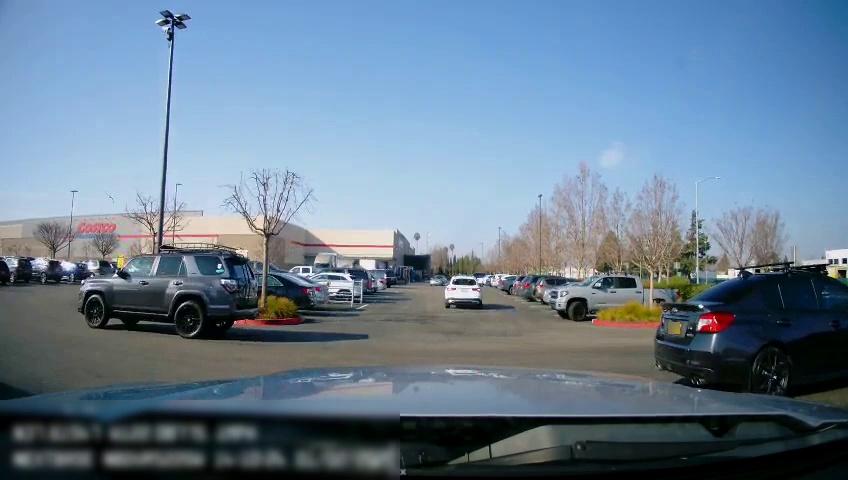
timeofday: Day
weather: Sunny
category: Drivable Space
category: Vehicles | Car
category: Vehicles | SUV
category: Vehicles | SUV
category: Vehicles | SUV
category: Vehicles | Truck
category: Vehicles | Car
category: Vehicles | SUV
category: Vehicles | SUV
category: Vehicles | SUV
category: Vehicles | SUV
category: Vehicles | SUV
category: Vehicles | Car
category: Vehicles | Car
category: Vehicles | Car
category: Vehicles | Car
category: Vehicles | Car
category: Vehicles | SUV
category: Vehicles | Truck
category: Vehicles | Truck
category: Vehicles | SUV
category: Vehicles | SUV
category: Vehicles | SUV
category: Vehicles | SUV
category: Vehicles | SUV
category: Traffic | Signs